Aerial crown-view tile of a tropical tree (Barro Colorado Island, Panama), acquired 20241112:
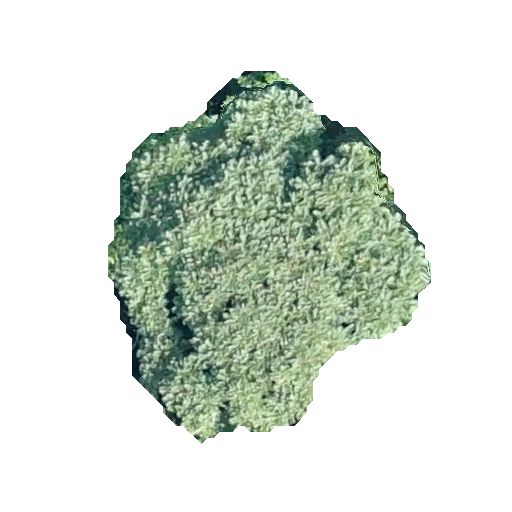
Species: Jacaranda copaia
GBIF accepted scientific name: Jacaranda copaia
Crown area: 123.42 m²